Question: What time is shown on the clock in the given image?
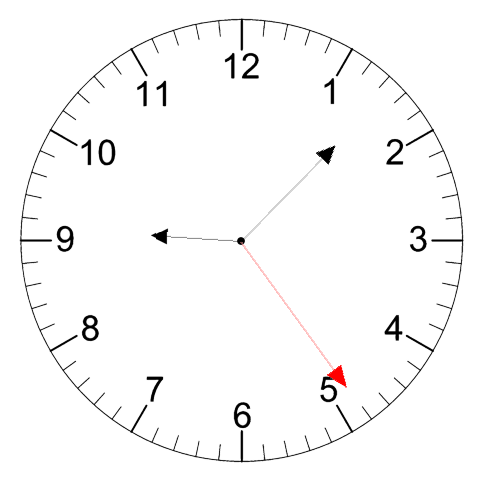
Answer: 09:07:24